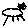
Label: cat